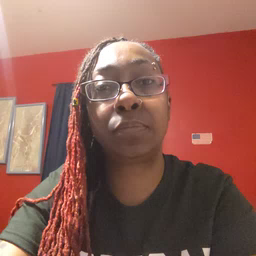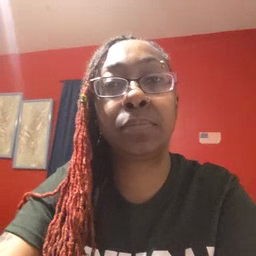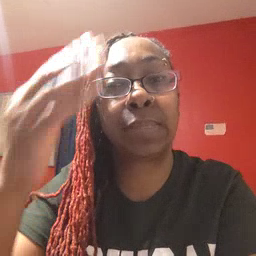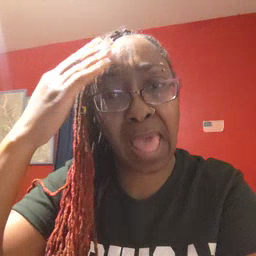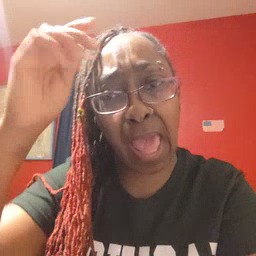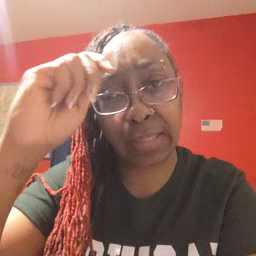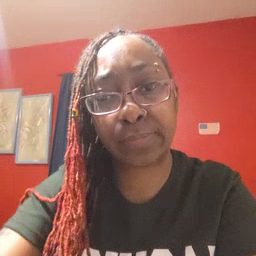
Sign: hat